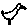
Label: bird